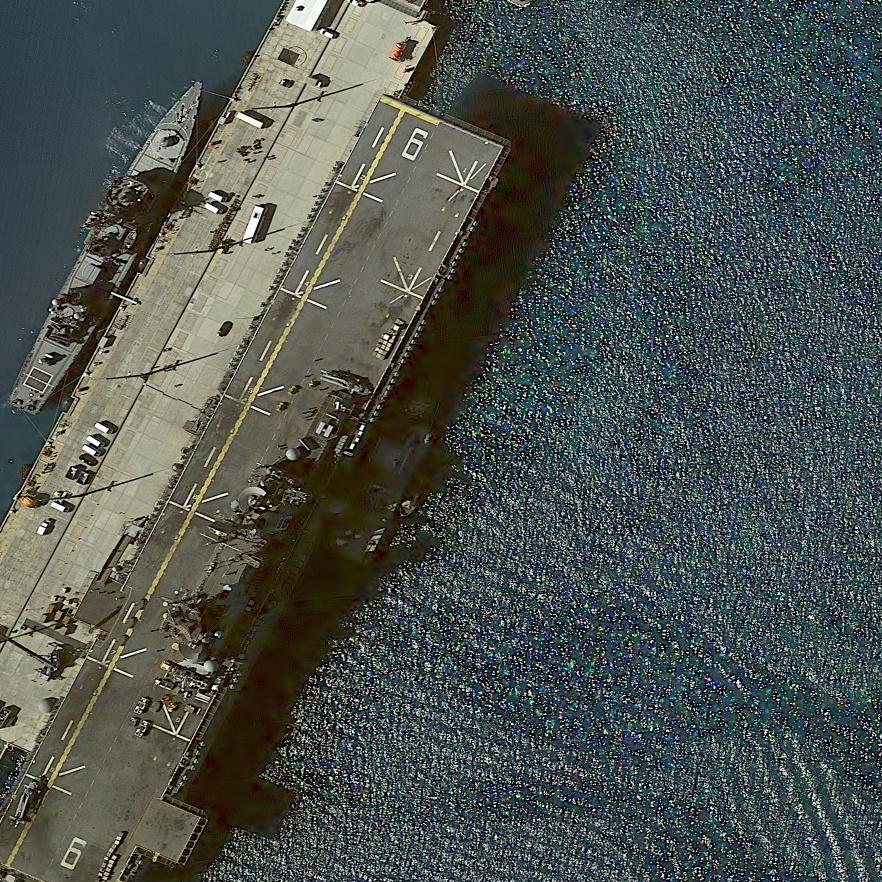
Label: assault